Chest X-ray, AP view. Patient: 36 years old, sex F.
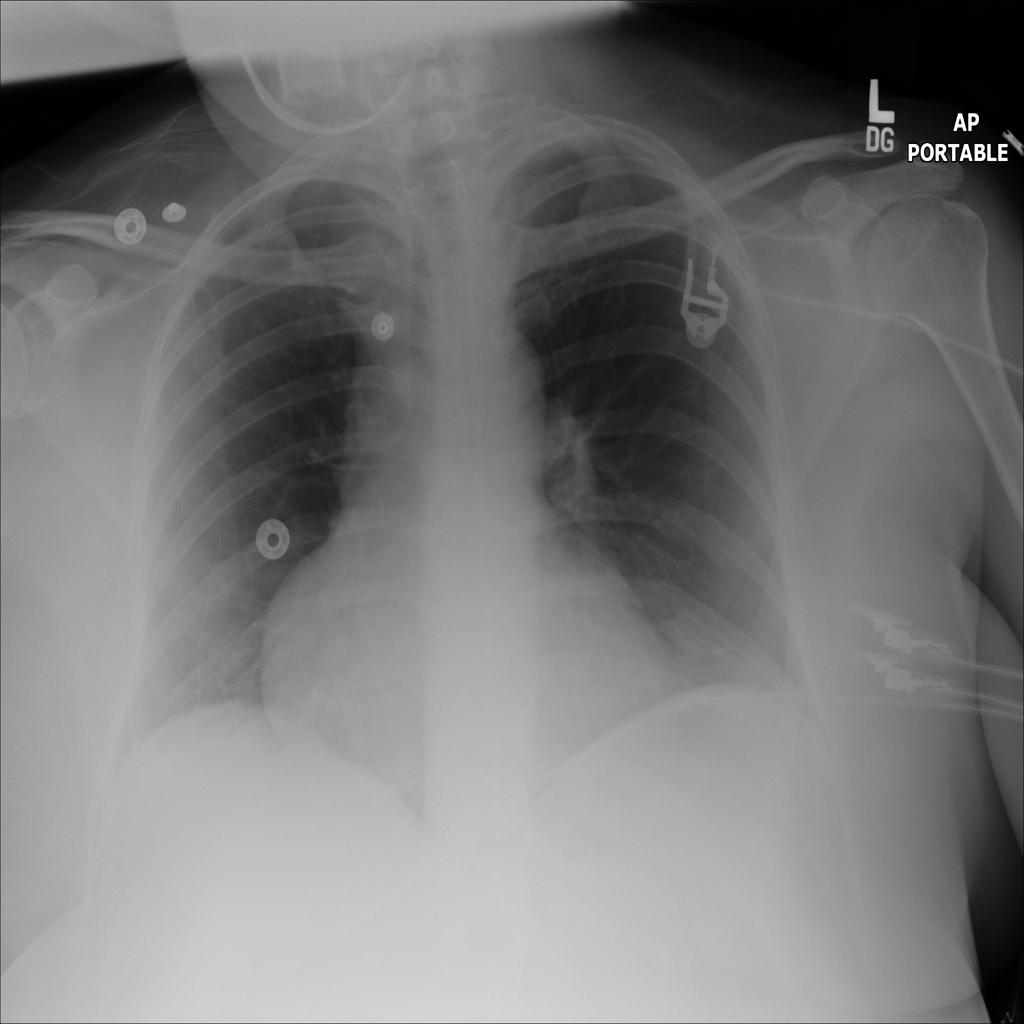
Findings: No Finding